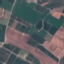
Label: PermanentCrop